Question: I've a problem with jquery. I use ajax to send id to delete from DB and then return html file to update content without reload page (I use struts 2) , first time run or reload page my button work fine ( row was deleted and my content was updated) but when I try to click button again , it doesn't respond.

My script
'''
$(document).ready(function() {
$(".btnEdit").click(function() {
alert("Edit");
});
$(".btnDelete").click(function() {
id = $(this).attr('id');
alert("Delete ID : " + id);
$.ajax({
url: "delete",
type: 'POST',
data: {'id': id},
cache: false,
success: function(data, textStatus, jqXHR) {
$('.catagoryContent').remove();
$('.container').append(data);
},
error: function(jqXHR, textStatus, errorThrown) {
alert("error");
}
});
});
});
'''
Sorry, I forgot return data code.
'''
<div class="catagoryContent">
<table class="table table-striped">
<thead>
<tr>
<th>ID</th>
<th>Name</th>
<th>Edit / Delete</th>
</tr>
</thead>
<tbody>
<s:iterator value="catagoryList" var="catagory">
<tr>
<td>${catagory.id}</td>
<td>${catagory.name}</td>
<td>
<button class="btn btn-primary btnEdit" id="${catagory.id}">Edit</button>
<button class="btn btn-warning btnDelete" id="${catagory.id}">Delete</button>
</td>
</tr>
</s:iterator>
</tbody>
</table>
'''
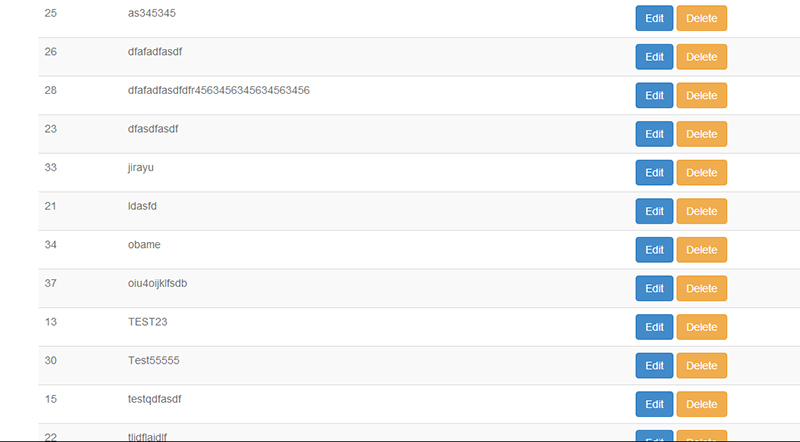
Answer: At document ready you initialize all tags with class "btnDelete" to the click function.
When you do a successfully ajax call, you replace all your content with response from the server.
At that point you remove all your buttons and add new data with new buttons.
jQuery is not listening to these buttons because the $(".btnDelete").click(... was only set at page load.
if you change
'''
$(".btnDelete").click(function() {
'''
to
'''
$(document).on("click", ".btnDelete", function() {
'''
it will still work after you add new data to .container
The "on" function also triggers when you dynamically add new tags with class ".btnDelete" (See <URL>